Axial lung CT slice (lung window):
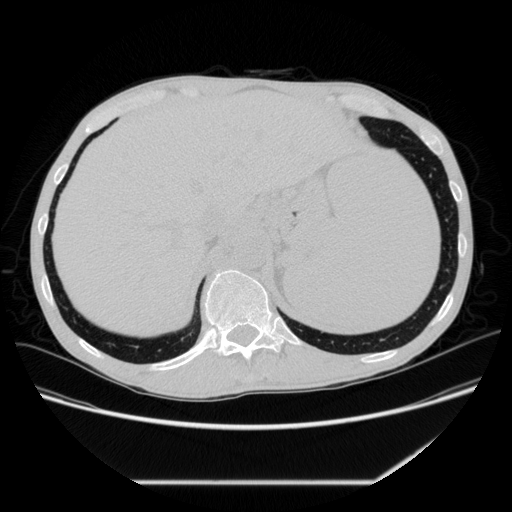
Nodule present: no